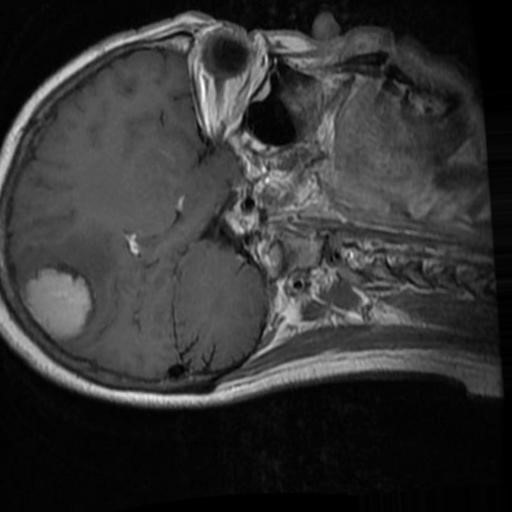
Label: brain_menin